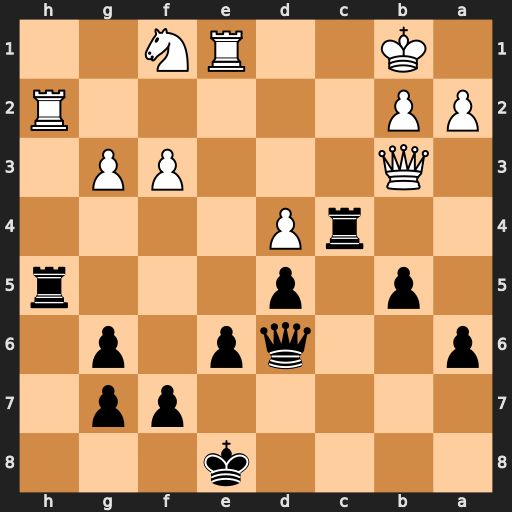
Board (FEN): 4k3/5pp1/p2qp1p1/1p1p3r/2rP4/1Q3PP1/PP5R/1K2RN2
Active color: b
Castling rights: -
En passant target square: -
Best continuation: Rxh2 Nxh2 Qxg3 Rh1 Qg2